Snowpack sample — Snodgrass Mountain, Crested Butte, Colorado (2/4/25, 12:06 PM MST)
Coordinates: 38.923, -106.968
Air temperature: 35 °F
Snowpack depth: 80 cm
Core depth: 50 cm
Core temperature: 30.2 °F
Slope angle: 14°, slope face: 78°
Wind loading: low
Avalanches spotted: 0
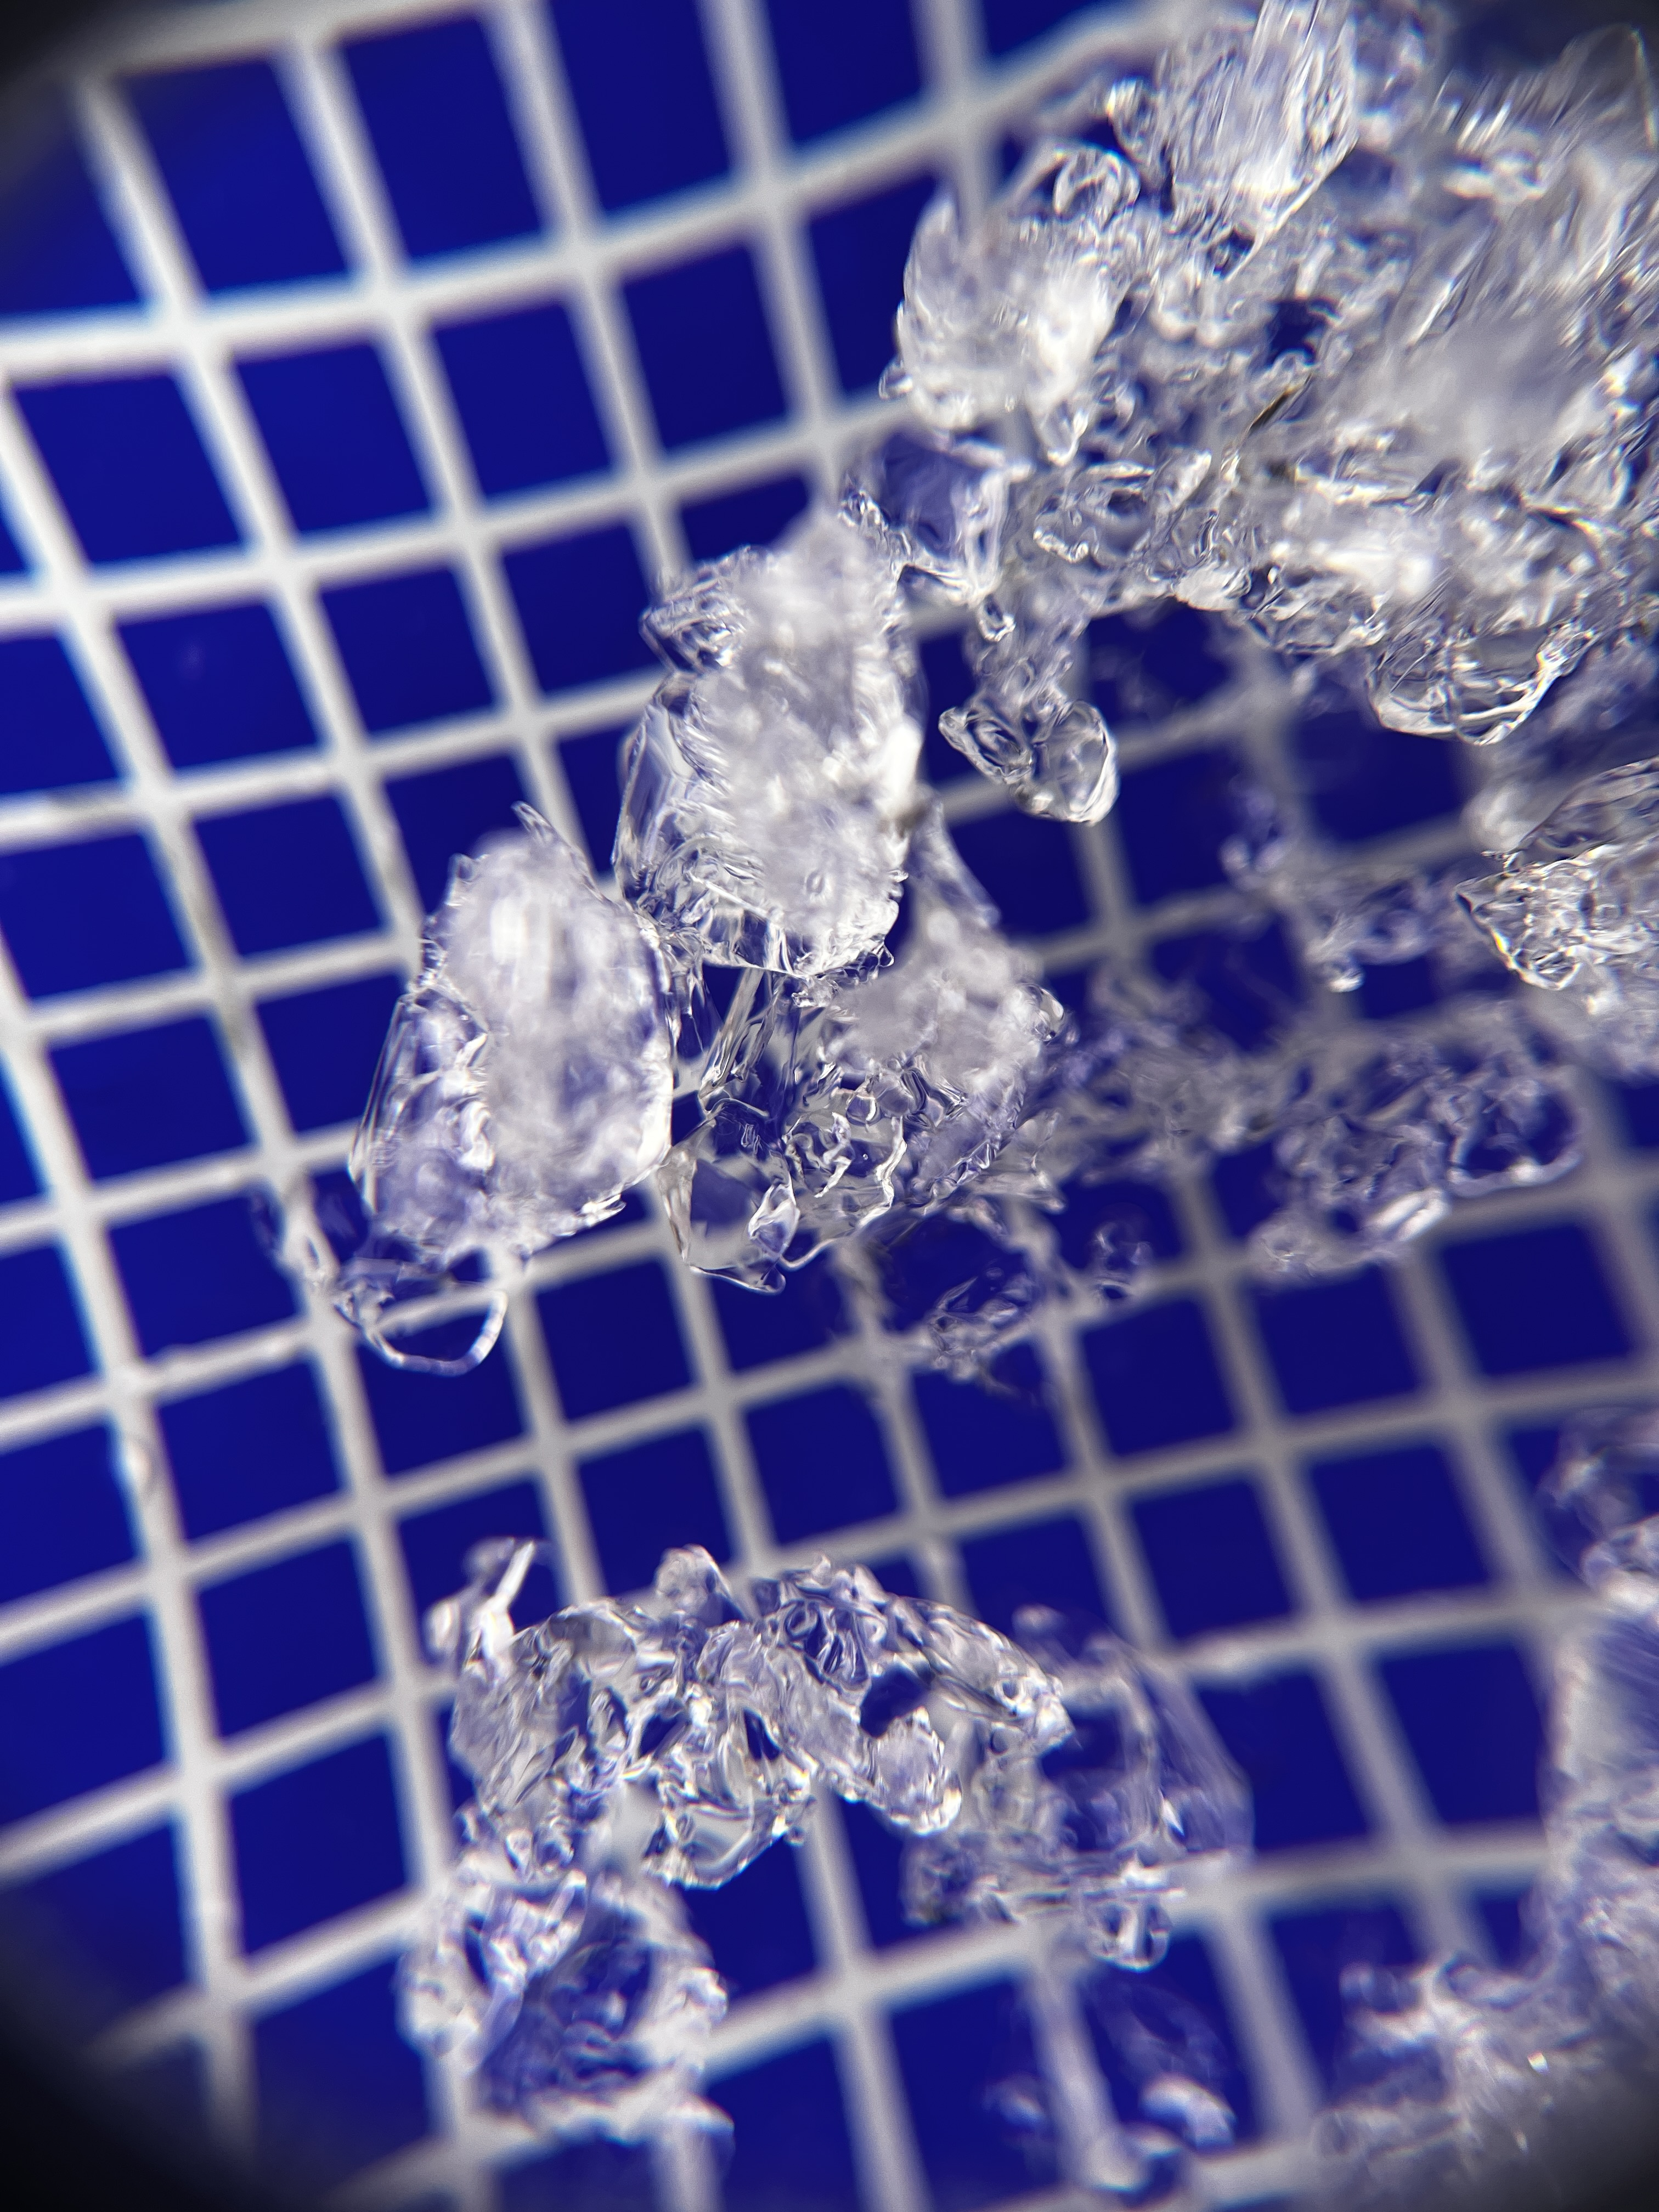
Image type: magnified_profile
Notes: No avalanches nearby, unusually warm weather for the last month reported by residents, Collected 25 yards from treeline